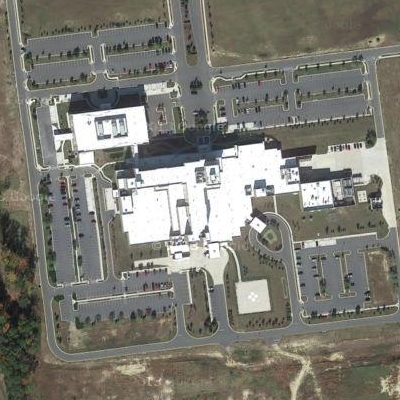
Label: cIndustry